Question: I want to add two buttons onto datagridview. Now they are on the right side. But I want to locate them on the left.
The other thing is I want to add an update event for "Edit" button. Is it
'''
private void Edit_Click(object sender, EventArgs e)
{
}
'''
Form code:
'''
private void Form1_Load(object sender, EventArgs e)
{
// TODO: This line of code loads data into the 'qDataSet.Metric' table.
// You can move, or remove it, as needed.
this.metricTableAdapter.Fill(this.qDataSet.Metric);
DataGridViewButtonColumn EditColumn = new DataGridViewButtonColumn();
EditColumn.Text = "Edit";
EditColumn.Name = "Edit";
EditColumn.DataPropertyName = "Edit";
dataGridView1.Columns.Add(EditColumn);
DataGridViewButtonColumn DelColumn = new DataGridViewButtonColumn();
DelColumn.Text = "Delete";
DelColumn.Name = "Delete";
DelColumn.DataPropertyName = "Delete";
dataGridView1.Columns.Add(DelColumn);
}
'''
The image likes:

Thank you.
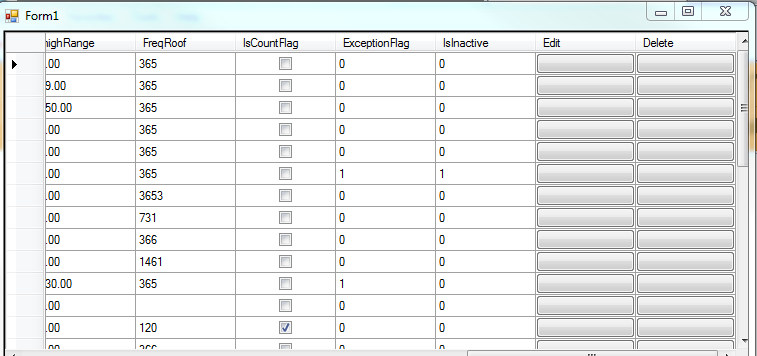
Answer: You seems to have design the datagridview from the designer.
You can use the wizard which allow to edit columns. There you'll add two columns (one for editing and the other for deleting). You can choose where you want to set those columns.
The text of the button is defined using the property "Text", you can also set the property "UseColumnTextForButton".
You can manage easily in the CellContentClickEvent the column and row which is clicked and then do the job.
If you want to manage access right (like allowing someone to editing and someone else to not editing) you can play with show/hide of this column.